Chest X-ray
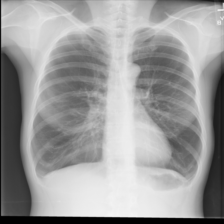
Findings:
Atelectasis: negative
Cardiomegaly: negative
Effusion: negative
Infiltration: negative
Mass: negative
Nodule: negative
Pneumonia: positive
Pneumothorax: negative
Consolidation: negative
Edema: negative
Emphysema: negative
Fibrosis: negative
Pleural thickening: negative
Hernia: negative